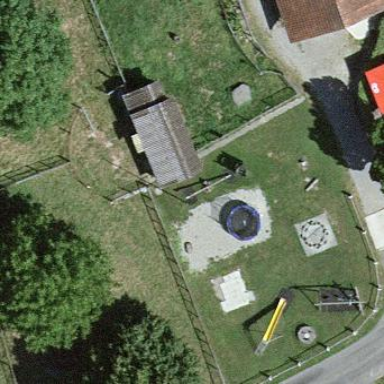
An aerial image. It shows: Playground area for leisure activities on the land.